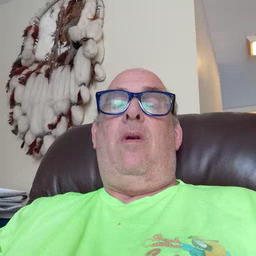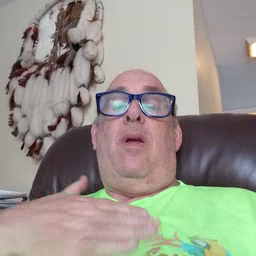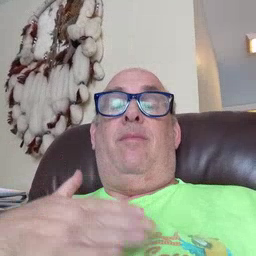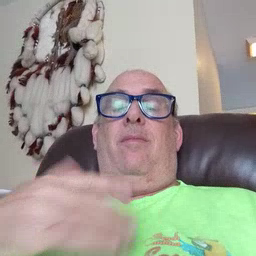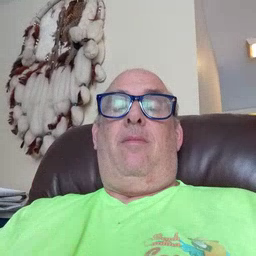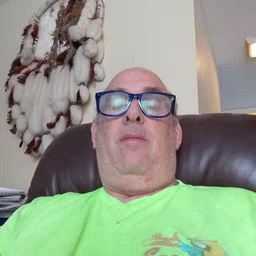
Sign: happy